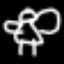
Label: angel